Interaction volume radius: 10 \u00c5
Interaction volume height: 20 \u00c5
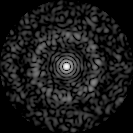
Disorder parameter: 0.8246